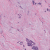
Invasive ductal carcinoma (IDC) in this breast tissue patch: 1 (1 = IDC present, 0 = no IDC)